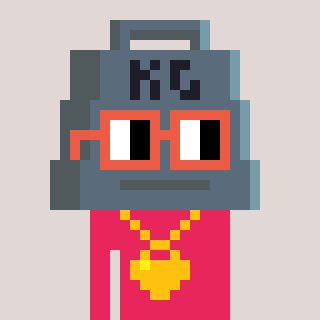
a pixel art character with square orange glasses, a weight-shaped head and a redpinkish-colored body on a warm background